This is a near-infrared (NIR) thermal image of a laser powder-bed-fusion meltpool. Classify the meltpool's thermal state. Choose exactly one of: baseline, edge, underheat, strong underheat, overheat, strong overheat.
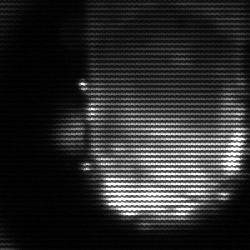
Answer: baseline